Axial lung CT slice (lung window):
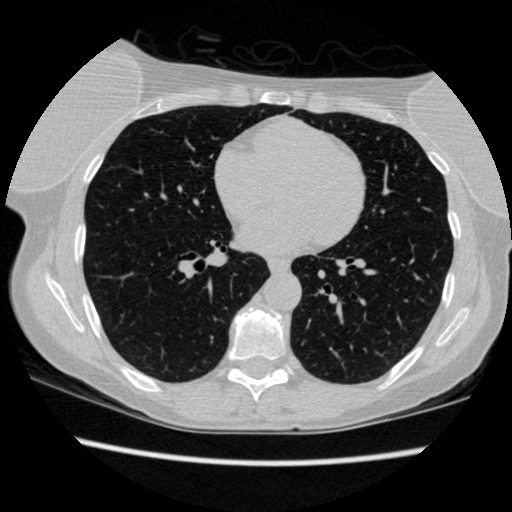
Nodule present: no